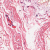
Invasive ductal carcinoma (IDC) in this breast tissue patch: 0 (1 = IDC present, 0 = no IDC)